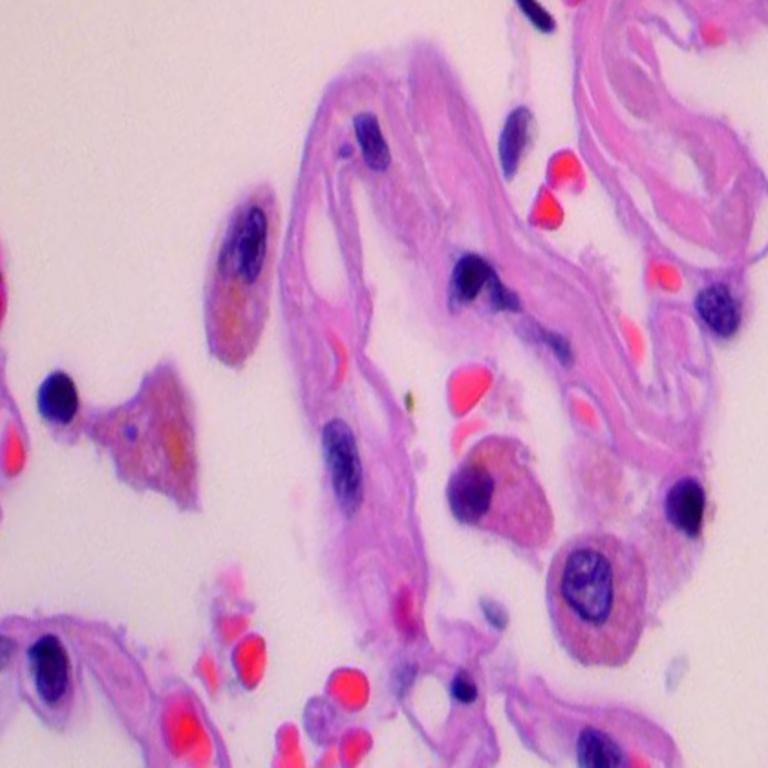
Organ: lung
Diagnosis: benign